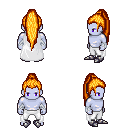
a pixel art fantasy rpg character, male body template, dark elf, purple skin, white cape, white pants, light blonde extra-long topknot hairstyle, white cloth bandages, metal boots, four views (front, back, left, right), 2x2 character sprite sheet, small pixel art, hard edges, no anti-aliasing